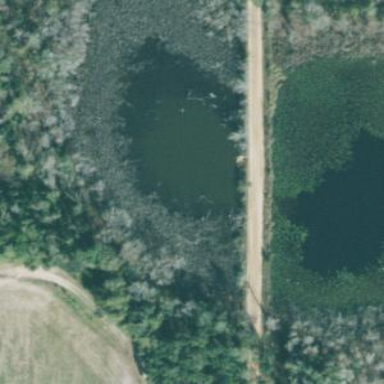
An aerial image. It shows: Serene pond surrounded by nature.